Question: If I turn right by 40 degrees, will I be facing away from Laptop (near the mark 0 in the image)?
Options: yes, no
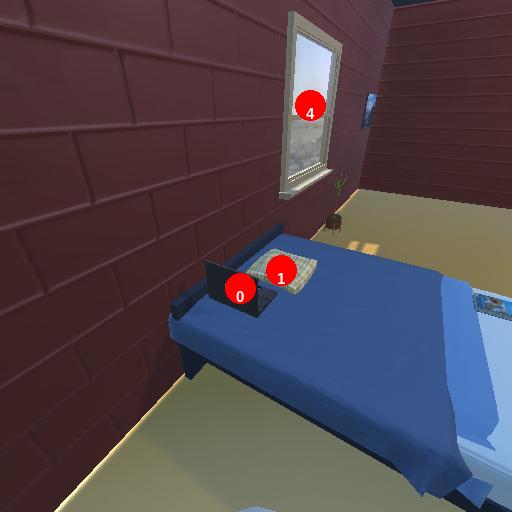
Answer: yes